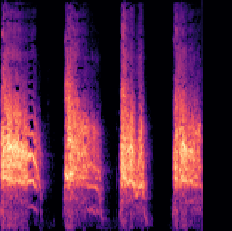
Sound class: Dog